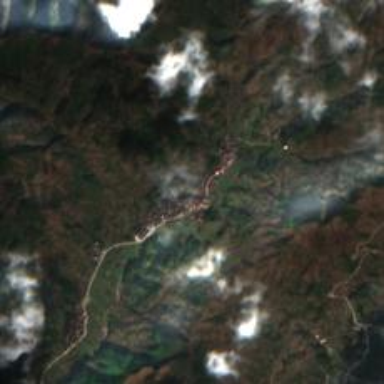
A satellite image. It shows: Small hamlet.